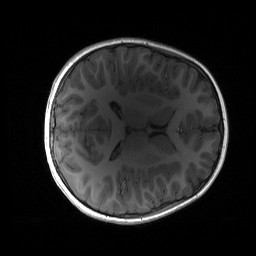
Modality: T1w
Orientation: axial
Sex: female
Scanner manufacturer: siemens
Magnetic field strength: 3 T
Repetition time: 1.9 s
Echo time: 0.00243 s